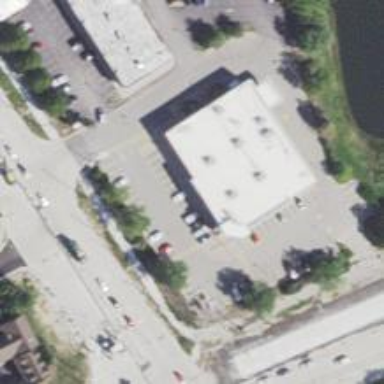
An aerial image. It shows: Pharmacy providing healthcare services.